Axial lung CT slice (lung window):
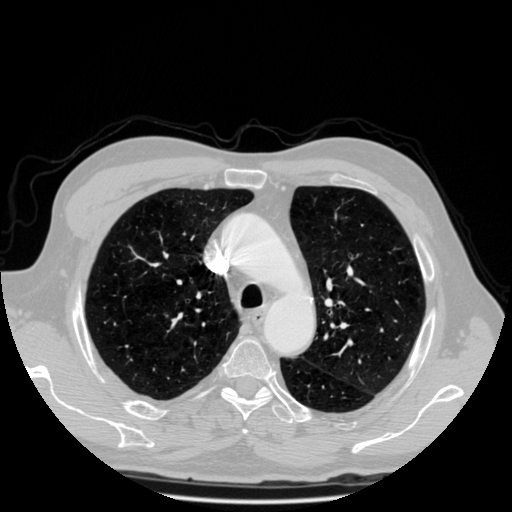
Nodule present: no